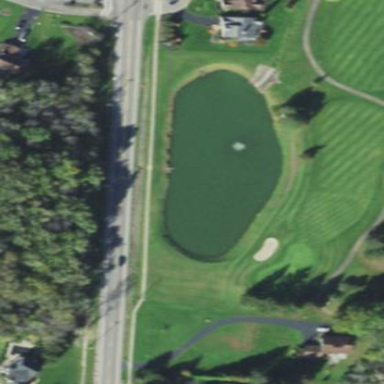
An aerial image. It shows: Picturesque scene of golf course with lateral water hazard.